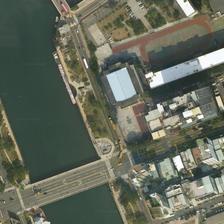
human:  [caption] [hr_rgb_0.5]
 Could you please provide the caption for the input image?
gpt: a bridge is on a river with many buildings on one side of it .

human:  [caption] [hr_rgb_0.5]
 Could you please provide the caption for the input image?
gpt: a river with a bridge on it is next to many buildings .

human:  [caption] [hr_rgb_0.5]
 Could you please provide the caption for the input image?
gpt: many buildings and a playground are next to a river with a bridge over it .

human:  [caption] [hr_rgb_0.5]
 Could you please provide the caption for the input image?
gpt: the river is dark green, and the bridge on the river connects the busy right bank with the left bank .

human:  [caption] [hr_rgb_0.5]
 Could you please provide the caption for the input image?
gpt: many buildings and a playground are next to a river with a bridge over it .